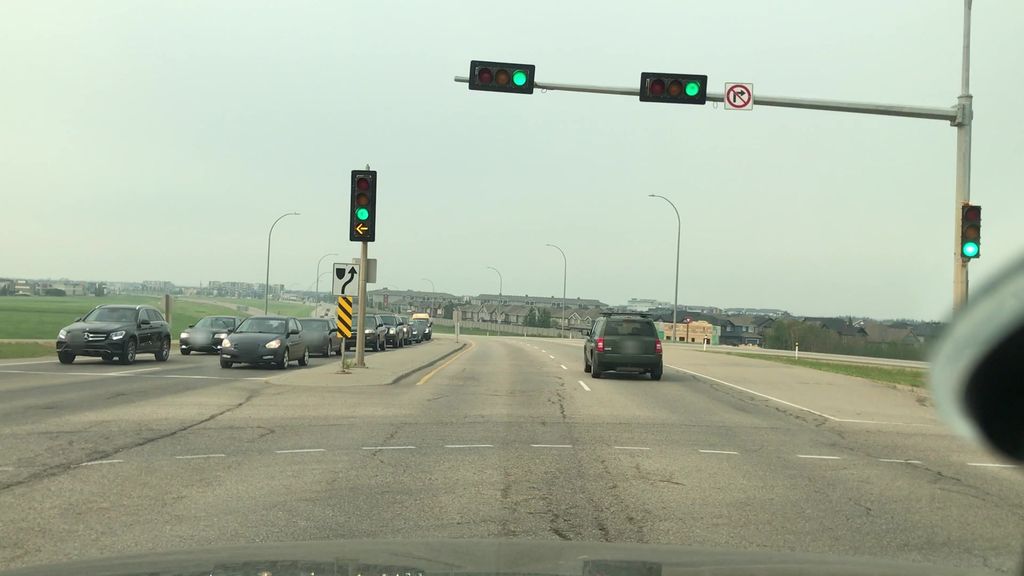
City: edmonton